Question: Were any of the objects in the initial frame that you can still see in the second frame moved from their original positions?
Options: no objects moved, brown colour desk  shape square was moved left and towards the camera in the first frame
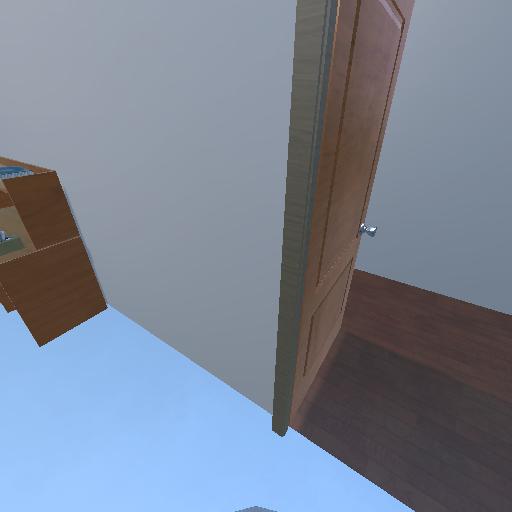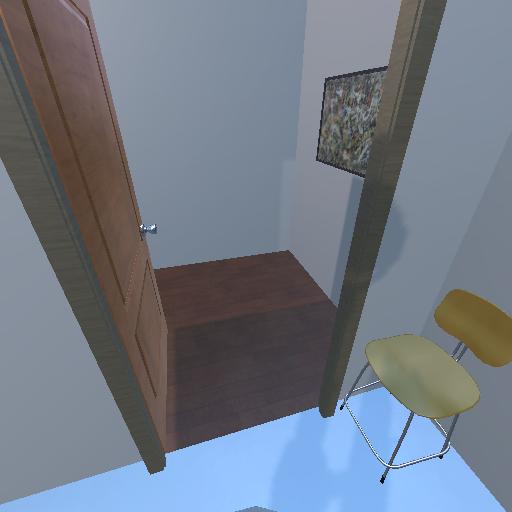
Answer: no objects moved